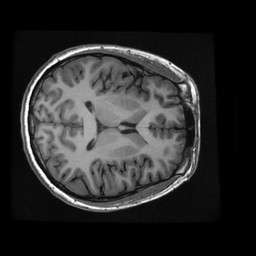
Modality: T1w
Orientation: axial
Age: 29
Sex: female
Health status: healthy
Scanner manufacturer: ge
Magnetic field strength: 3 T
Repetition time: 0.00832 s
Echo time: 0.003108 s